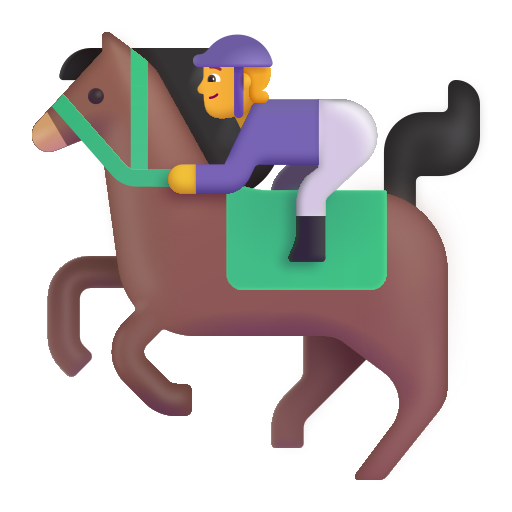
horse racing color default